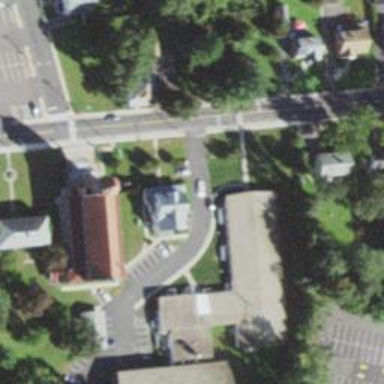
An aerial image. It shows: Beautiful church building.